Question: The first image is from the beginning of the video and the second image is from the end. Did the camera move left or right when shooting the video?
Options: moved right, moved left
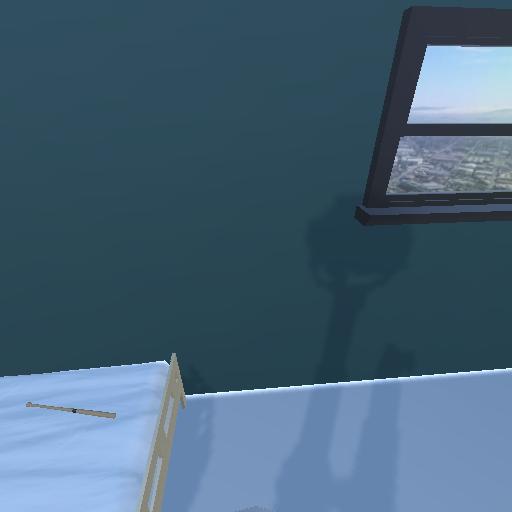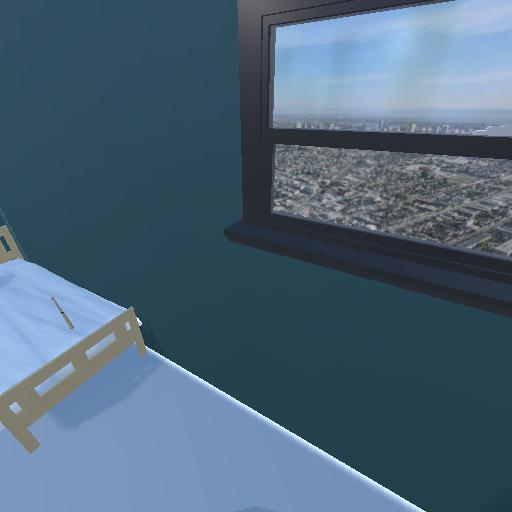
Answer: moved right